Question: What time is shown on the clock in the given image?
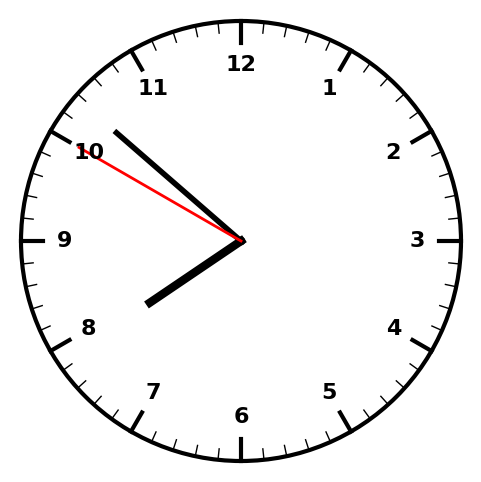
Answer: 07:51:50